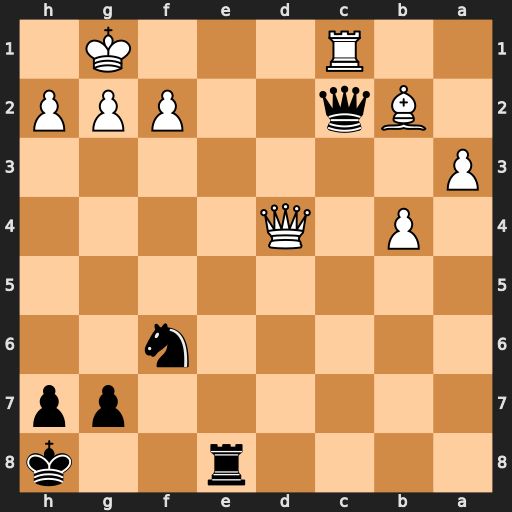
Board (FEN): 4r2k/6pp/5n2/8/1P1Q4/P7/1Bq2PPP/2R3K1
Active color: b
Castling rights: -
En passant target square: -
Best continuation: Qxc1+ Bxc1 Re1#